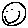
Label: smiley face